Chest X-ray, AP view. Patient: 35 years old, sex F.
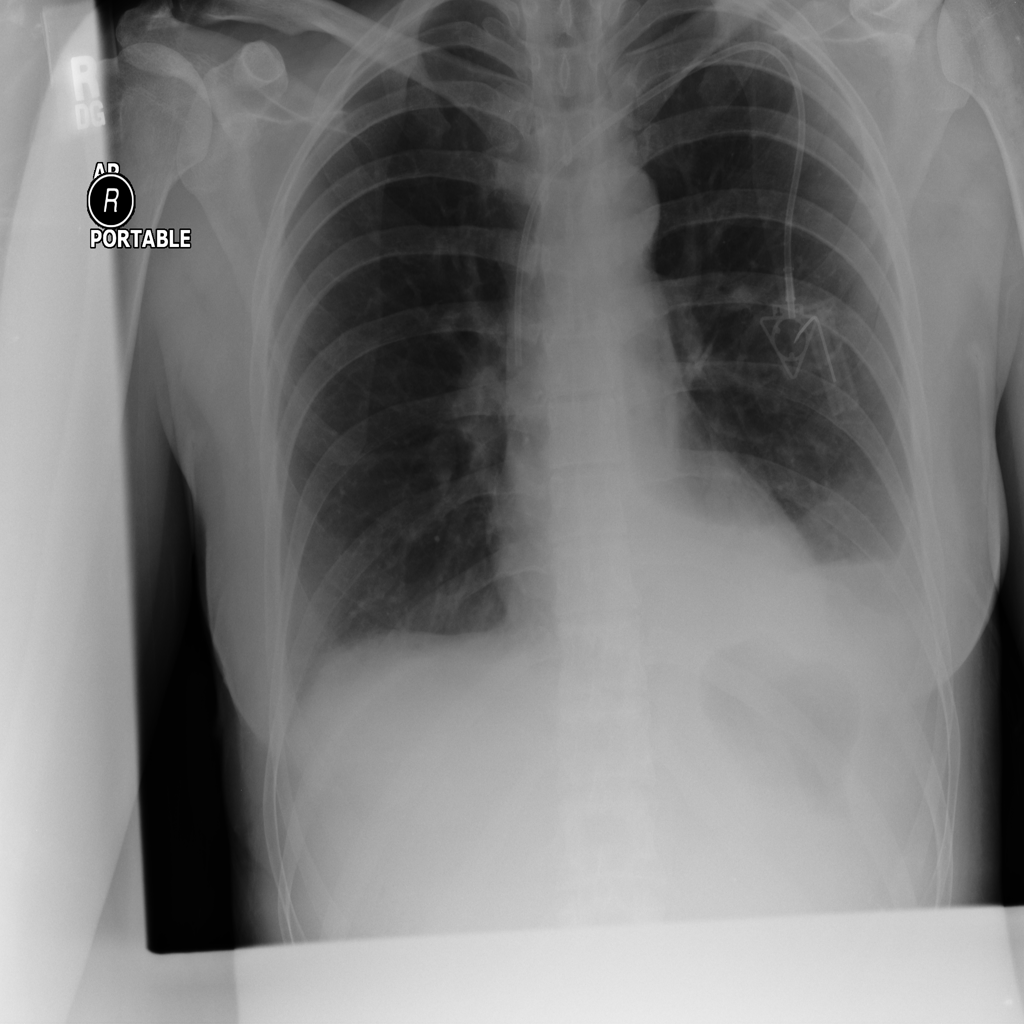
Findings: Effusion